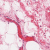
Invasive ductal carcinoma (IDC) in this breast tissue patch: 0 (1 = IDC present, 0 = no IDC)